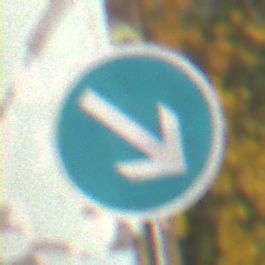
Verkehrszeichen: VorgeschriebeneVorbeifahrtRechts
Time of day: MorningAfternoon
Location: Outdoor (Urban)
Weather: PartlyCloudy
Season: NotSpecified
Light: Natural